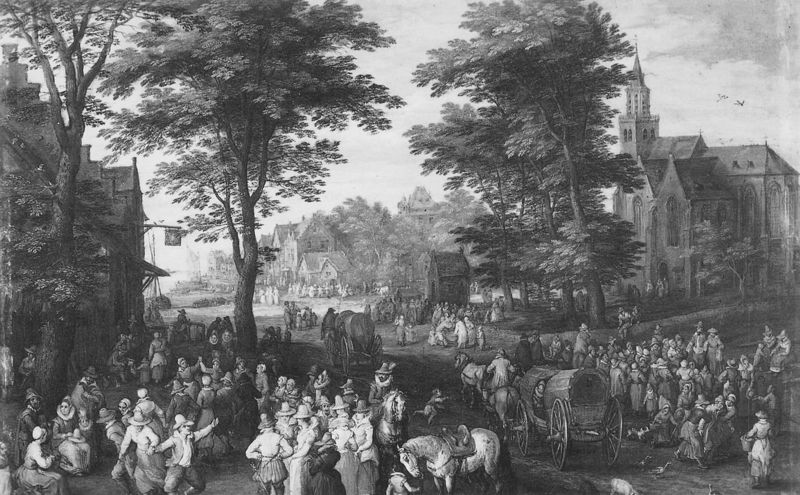
Titel: Dorfkirmes
Künstler: Jan Brueghel d. Ä.
Institution: München, Kurfürstliche Galerie
Schlagwörter: baum, wasser, bäume, frauen, menschen, stadt, hüte, männer, schwarz, straße, weiss, zeichnung, tier, fest, leute, versammlung, häuser, vögel, kirche, tanzen, pferd, pferde, schiff, gans, ort, fahne, dorf, allee, geschäfte, kutsche, kutschen, wagen, schild, schwein, stich, pferdekutschen, florenz, gespann, kriche, schuld